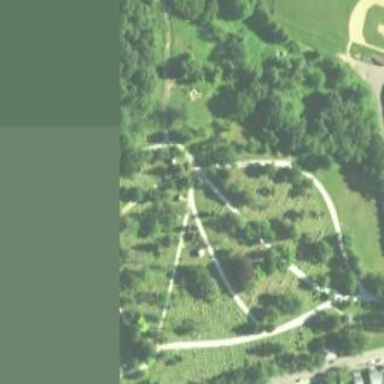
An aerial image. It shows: Cemetery.